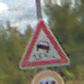
Verkehrszeichen: SchleuderOderRutschgefahr
Zusatzzeichen unten: Geschwindigkeit110
Umgebung: Outdoor, Suburban
Tageszeit: Midday
Wetter: PartlyCloudy
Licht: Natural
Jahreszeit: Summer
Kontrast: HighContrast